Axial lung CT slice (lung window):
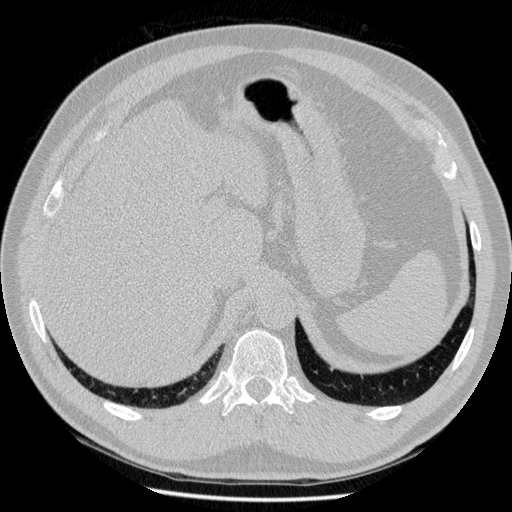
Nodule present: no